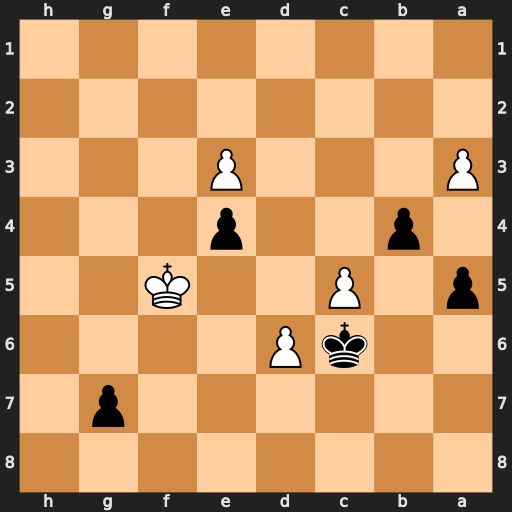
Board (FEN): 8/6p1/2kP4/p1P2K2/1p2p3/P3P3/8/8
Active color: b
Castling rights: -
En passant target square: -
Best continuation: bxa3 Ke6 a2 d7 a1=Q d8=Q Qf6+ Qxf6 gxf6